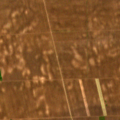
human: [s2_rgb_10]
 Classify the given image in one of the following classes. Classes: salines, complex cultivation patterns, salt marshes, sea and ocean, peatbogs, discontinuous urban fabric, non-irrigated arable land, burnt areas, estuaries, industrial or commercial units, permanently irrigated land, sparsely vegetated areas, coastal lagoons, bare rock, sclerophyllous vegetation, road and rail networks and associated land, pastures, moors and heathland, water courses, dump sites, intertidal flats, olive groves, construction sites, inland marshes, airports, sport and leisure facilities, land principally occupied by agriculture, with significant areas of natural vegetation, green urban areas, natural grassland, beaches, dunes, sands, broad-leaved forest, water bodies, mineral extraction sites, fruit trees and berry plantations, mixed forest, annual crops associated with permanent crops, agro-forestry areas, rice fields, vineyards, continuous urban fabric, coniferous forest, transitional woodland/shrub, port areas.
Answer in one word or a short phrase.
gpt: non-irrigated arable land